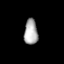
Tissue: prostate
Cell type: T cells
Senescence score: 0.2605
Nuclear area (px): 336
Mean DAPI intensity: 173.789